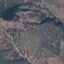
Land use / land cover: HerbaceousVegetation